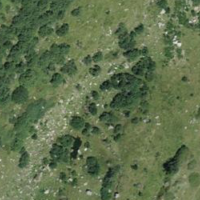
EUNIS habitat code: 26
Species observed at this site:
Rhododendron ferrugineum
Cicerbita alpina